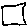
Label: square